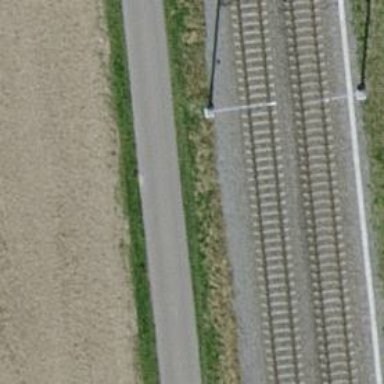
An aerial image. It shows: Agricultural track road.